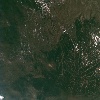
Label: land